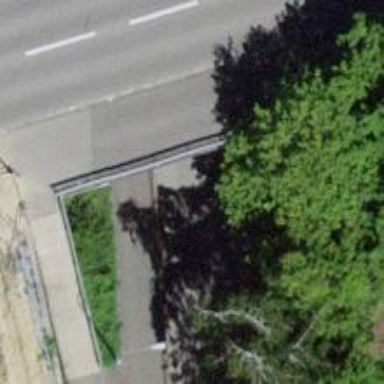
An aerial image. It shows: Tertiary road passing through tunnel with sidewalk on the left.